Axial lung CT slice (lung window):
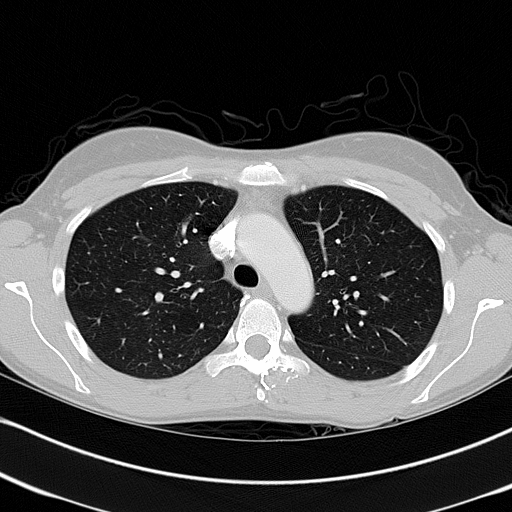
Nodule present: no